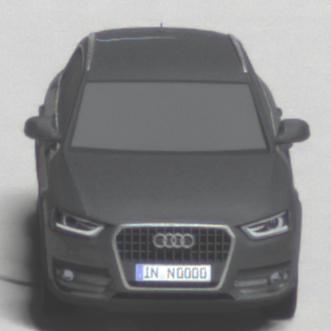
Make: Audi
Model: Q3 1.4 TFSI
Detailed model: Q3 (8U)
Model produced from: 2013/07
Model produced until: 2014/10
Doors: 5
Color: gray
Road condition: dry road
Daytime: not specified
Contrast: high contrast